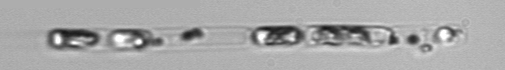
Label: Guinardia_delicatula_TAG_internal_parasite